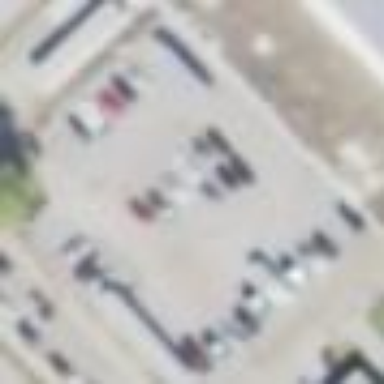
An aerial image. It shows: Parking area with unpaved surface.